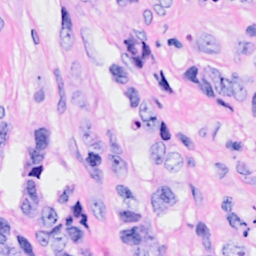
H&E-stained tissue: Breast